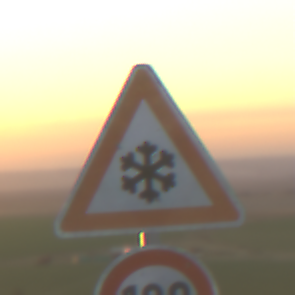
Verkehrszeichen: SchneeOderEisglaette
Zusatzzeichen unten: Geschwindigkeit130
Umgebung: Outdoor, Nature
Tageszeit: SunriseSunset
Wetter: Clear
Licht: Natural
Jahreszeit: NotSpecified
Kontrast: HighContrast